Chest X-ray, AP view. Patient: 61 years old, sex M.
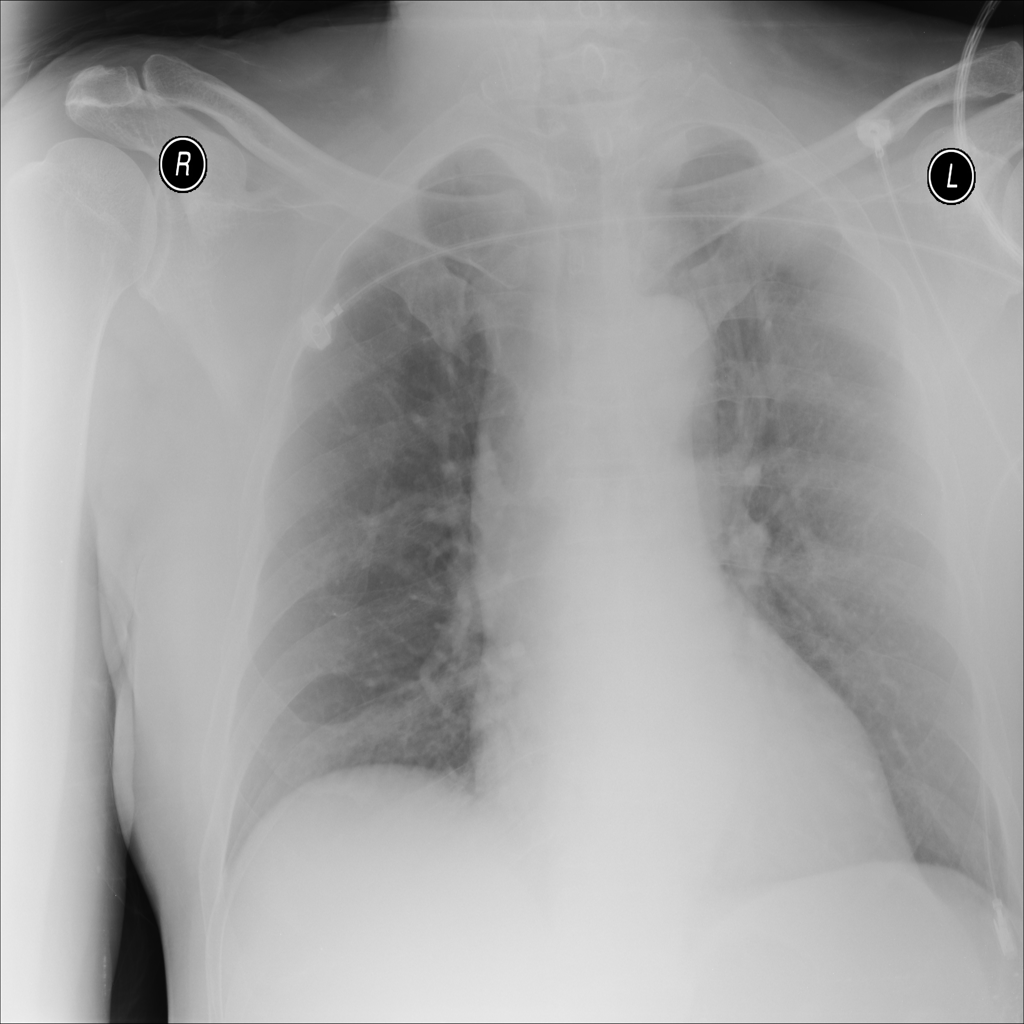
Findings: No Finding